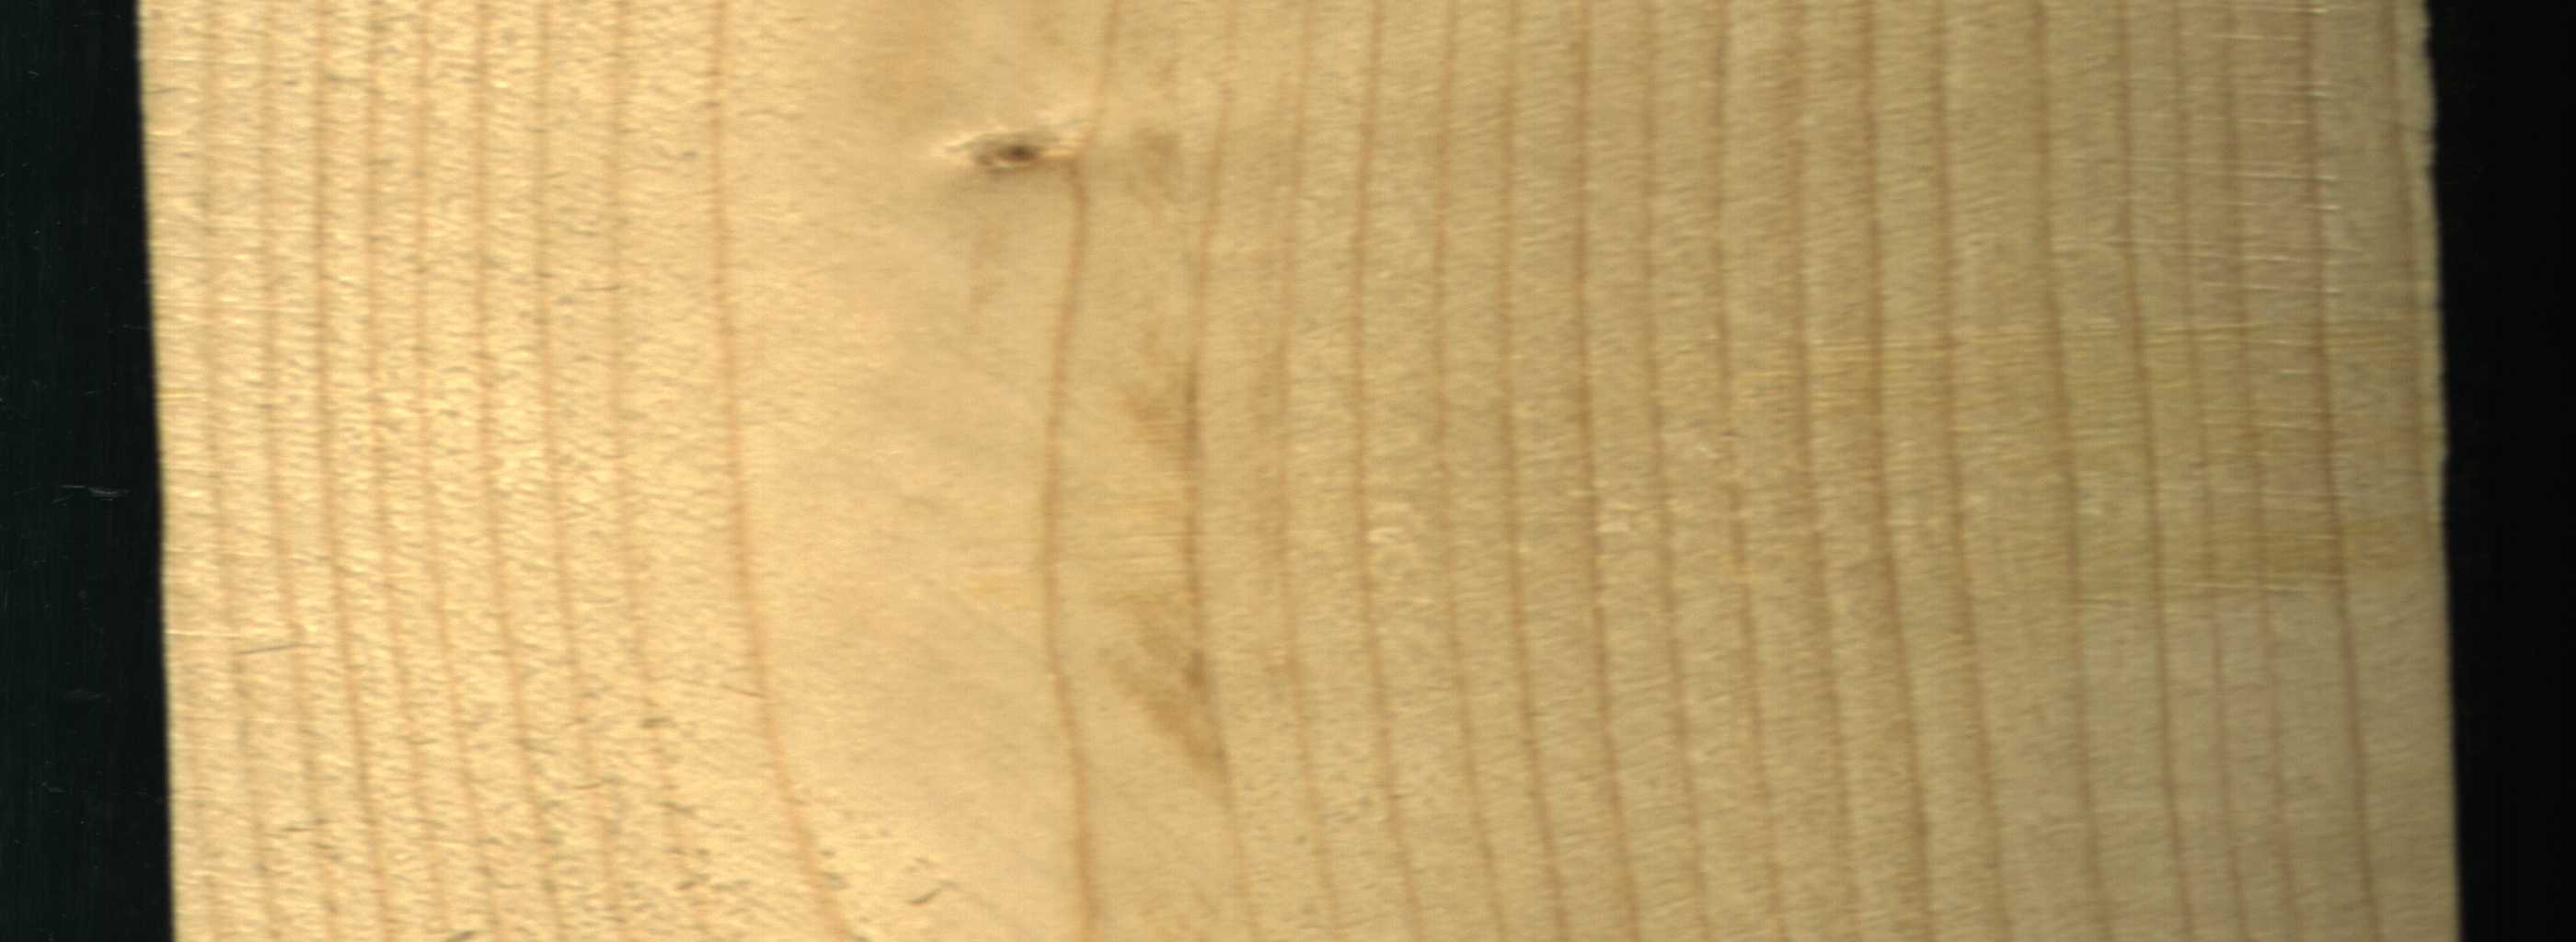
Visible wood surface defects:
Live_Knot